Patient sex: M
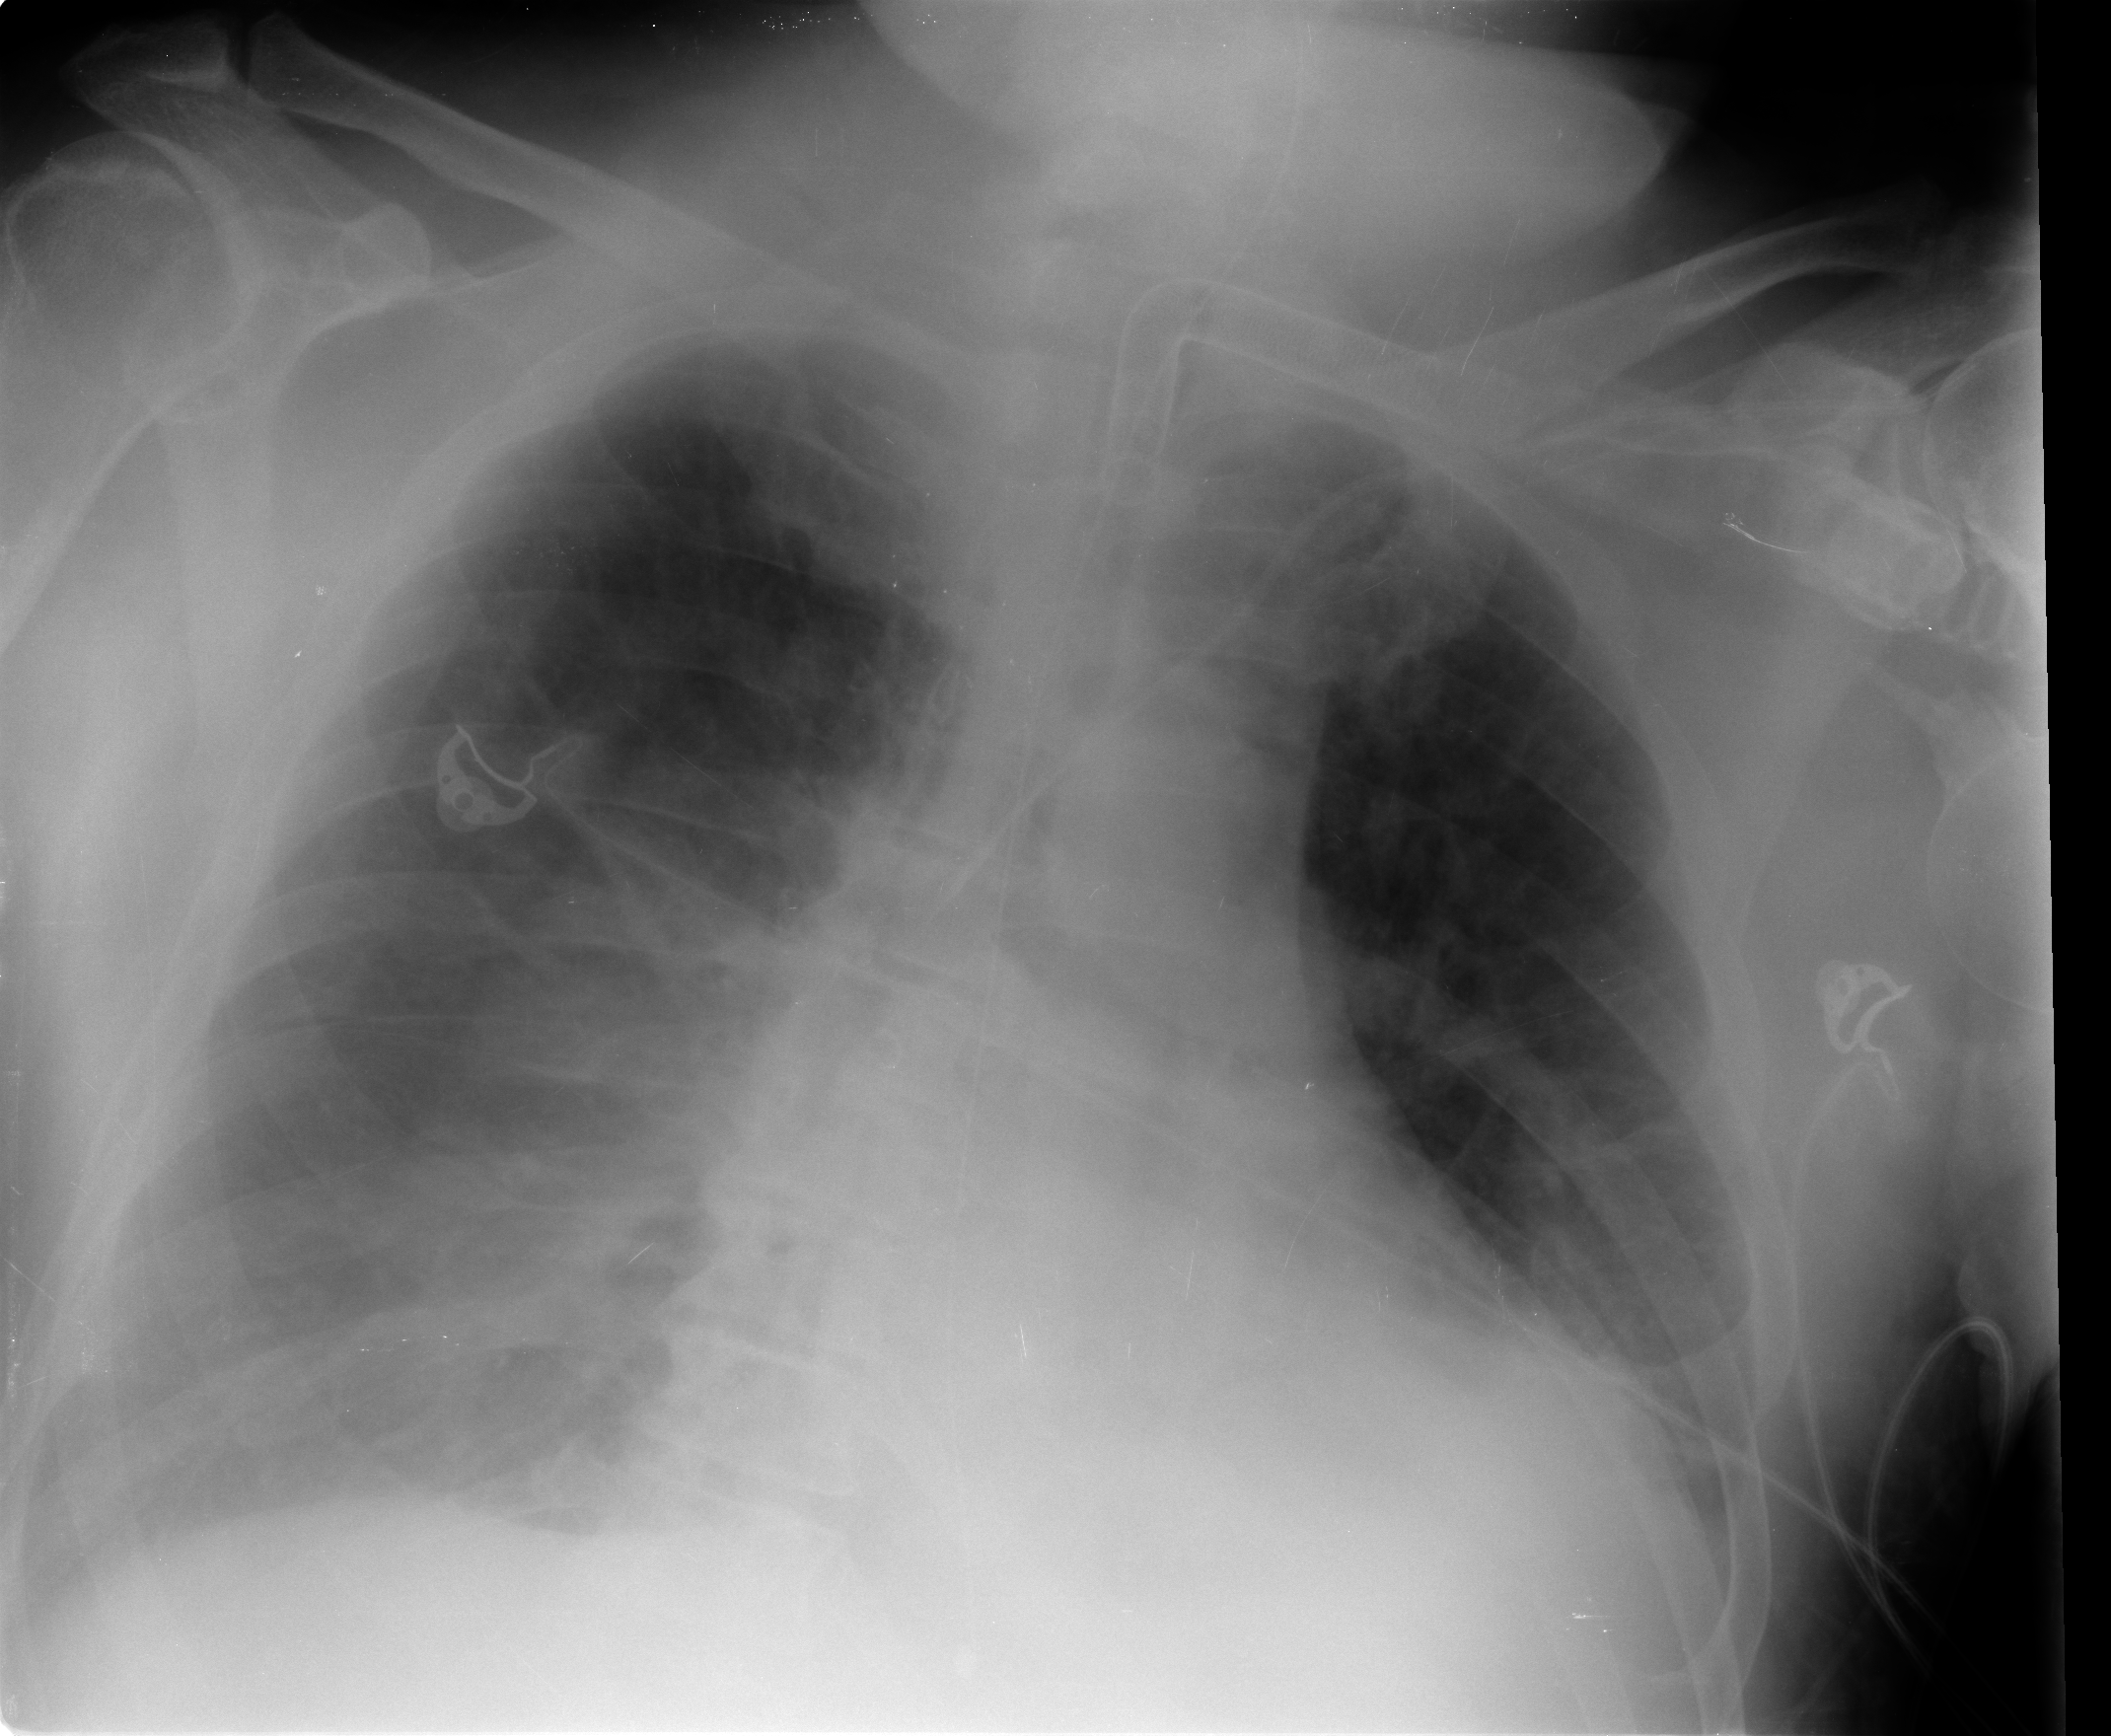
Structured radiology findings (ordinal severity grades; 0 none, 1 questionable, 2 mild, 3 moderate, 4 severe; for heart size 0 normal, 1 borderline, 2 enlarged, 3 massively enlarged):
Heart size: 2
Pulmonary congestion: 3
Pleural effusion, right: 2
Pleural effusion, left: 2
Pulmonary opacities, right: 1
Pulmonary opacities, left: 1
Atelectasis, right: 2
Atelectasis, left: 2